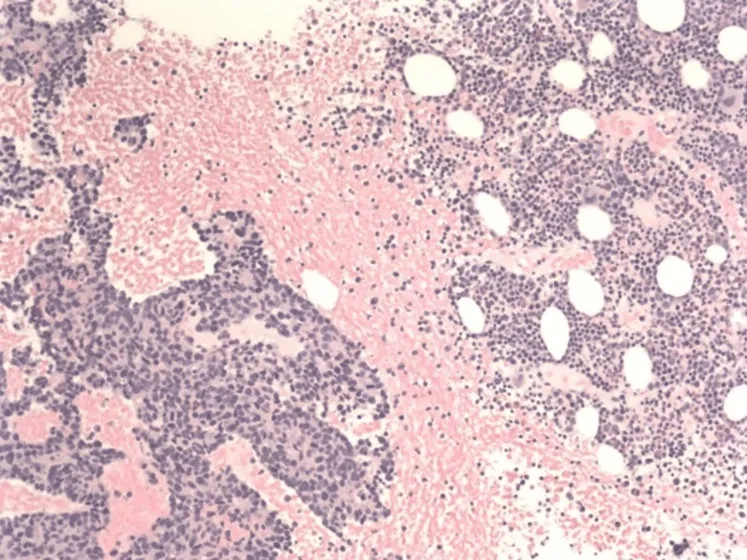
Low-power hematoxylin and eosin (H&E) stained slide at 100x showing cohesive elements indicative of metastatic tissue, note high nuclear/cytoplasmic ratio in the cells.
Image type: pathology (h&e)